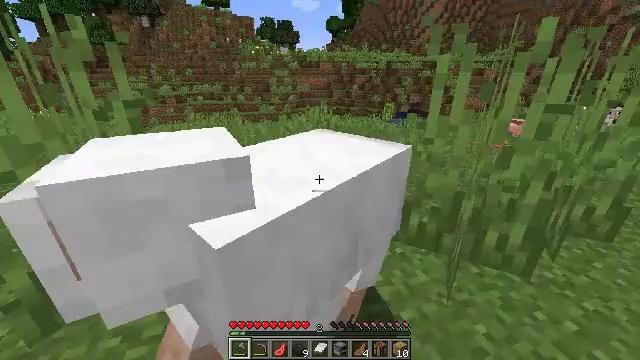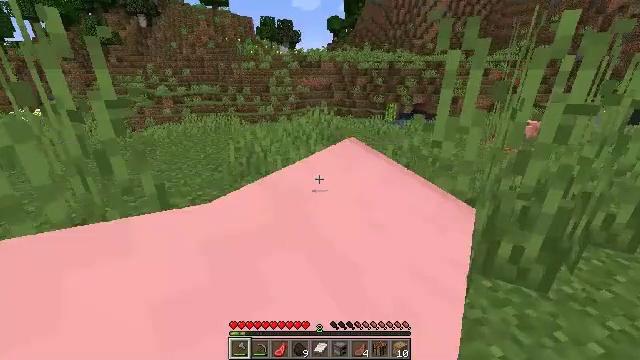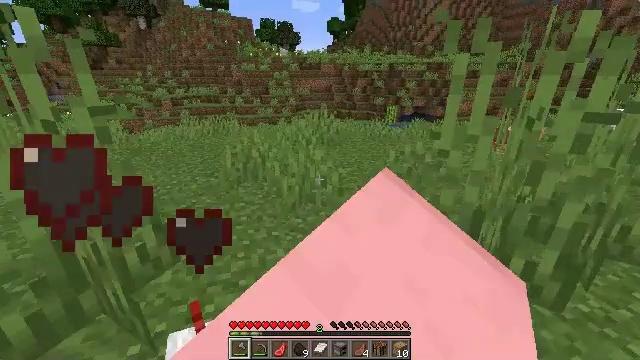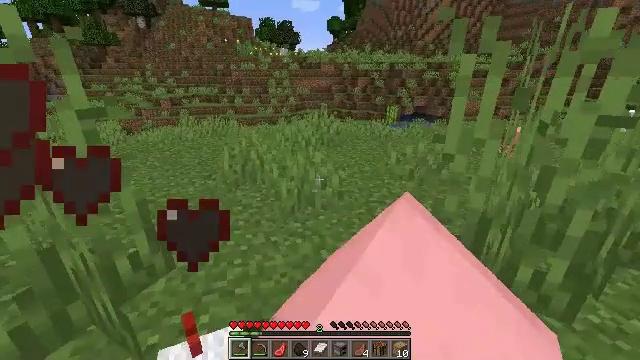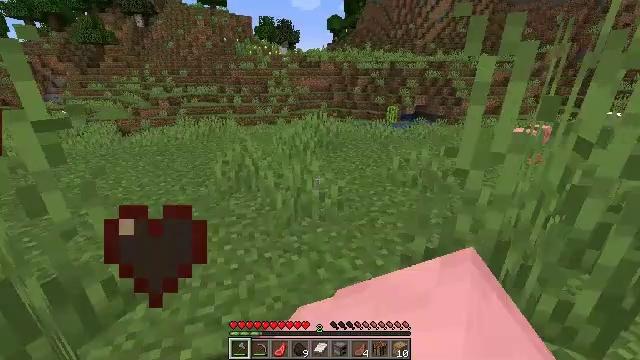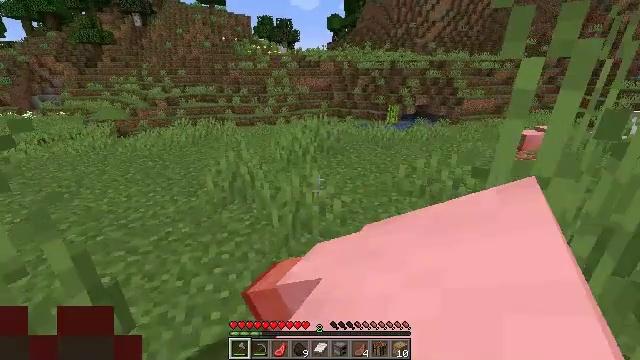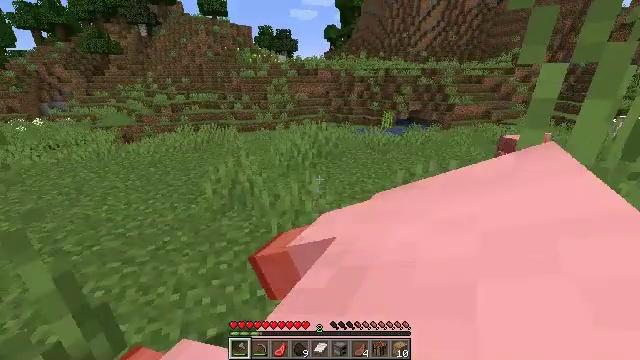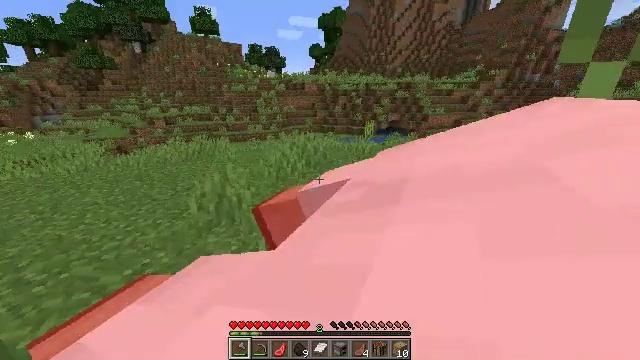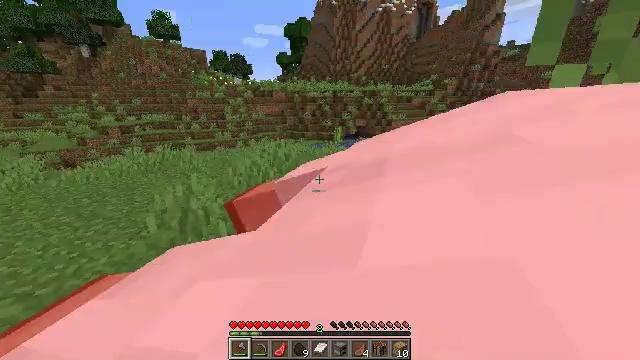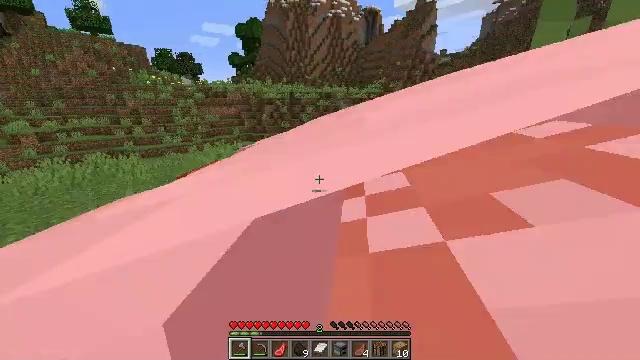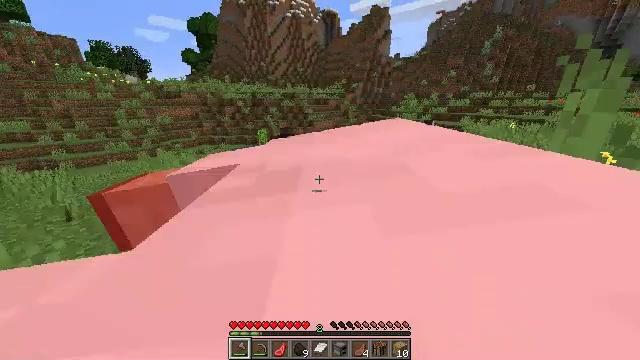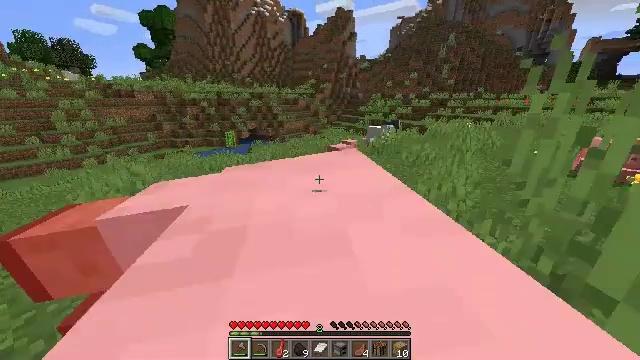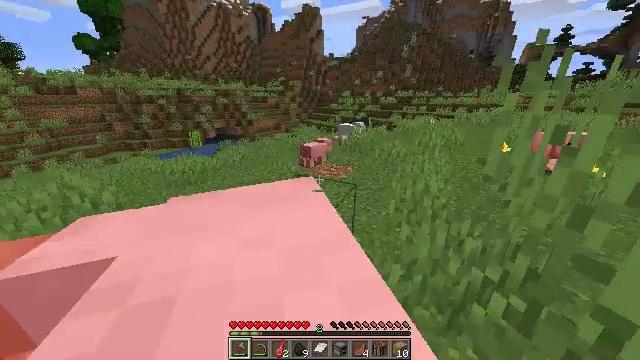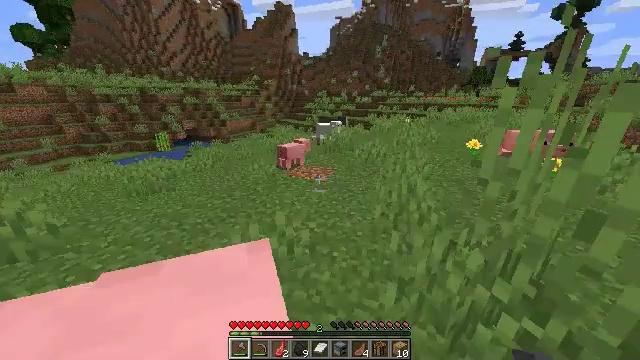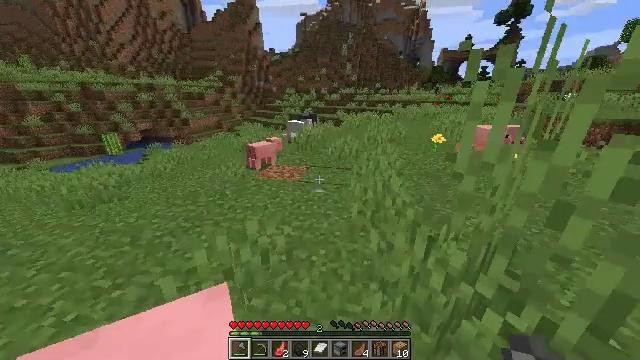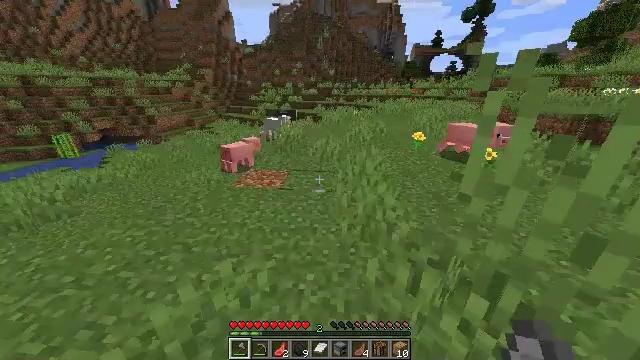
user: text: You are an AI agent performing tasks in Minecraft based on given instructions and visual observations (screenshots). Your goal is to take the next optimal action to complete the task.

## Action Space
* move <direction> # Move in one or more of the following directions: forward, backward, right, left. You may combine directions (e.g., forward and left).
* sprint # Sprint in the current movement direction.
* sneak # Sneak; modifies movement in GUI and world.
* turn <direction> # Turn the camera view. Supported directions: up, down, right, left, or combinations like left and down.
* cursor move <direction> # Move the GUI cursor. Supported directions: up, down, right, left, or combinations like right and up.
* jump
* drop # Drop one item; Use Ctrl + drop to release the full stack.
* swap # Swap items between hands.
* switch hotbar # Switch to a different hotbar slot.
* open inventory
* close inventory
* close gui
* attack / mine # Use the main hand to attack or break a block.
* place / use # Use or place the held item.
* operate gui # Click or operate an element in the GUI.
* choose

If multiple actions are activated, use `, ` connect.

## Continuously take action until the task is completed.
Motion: motion action
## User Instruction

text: Kill mobs.
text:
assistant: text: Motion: move forward
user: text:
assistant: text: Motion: move forward
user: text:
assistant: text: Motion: move forward
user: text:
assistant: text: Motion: move forward
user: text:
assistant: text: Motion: move forward, sprint
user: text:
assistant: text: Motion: move forward, sprint
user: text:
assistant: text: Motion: move forward, sprint, turn right and up
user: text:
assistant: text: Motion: move forward, sprint, turn right and up
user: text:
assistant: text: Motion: move forward, sprint, turn right
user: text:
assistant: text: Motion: move forward, sprint, turn right
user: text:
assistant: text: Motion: move forward, sprint, turn right
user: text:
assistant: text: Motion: move forward, sprint, turn right
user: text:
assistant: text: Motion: move forward, sprint, turn right
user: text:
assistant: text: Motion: move forward, sprint, turn right
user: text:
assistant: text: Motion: move forward, sprint, turn right and down, jump
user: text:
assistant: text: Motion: move forward, sprint, turn right and down, jump
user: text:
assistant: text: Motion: move forward, sprint, turn right, jump
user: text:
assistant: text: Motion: move forward, sprint, turn right, jump
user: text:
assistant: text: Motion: move forward, sprint, turn right, jump
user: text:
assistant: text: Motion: move forward, sprint, turn right, jump
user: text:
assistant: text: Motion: move forward, sprint, jump
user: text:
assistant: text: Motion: move forward, sprint, turn right
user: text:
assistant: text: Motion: move forward, sprint, turn right
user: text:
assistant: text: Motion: move forward, sprint, turn right
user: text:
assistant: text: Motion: move forward, sprint, turn right
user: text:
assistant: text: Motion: move forward, sprint, turn right and down
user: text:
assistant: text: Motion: move forward, sprint, turn right and down
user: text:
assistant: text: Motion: move forward, sprint, turn right and down
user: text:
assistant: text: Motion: move forward, turn right and down
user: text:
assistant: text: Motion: move forward, turn right